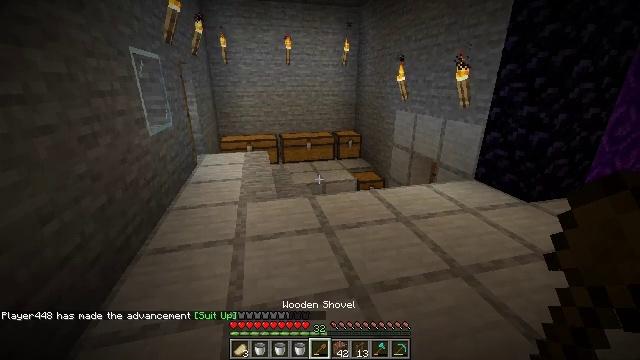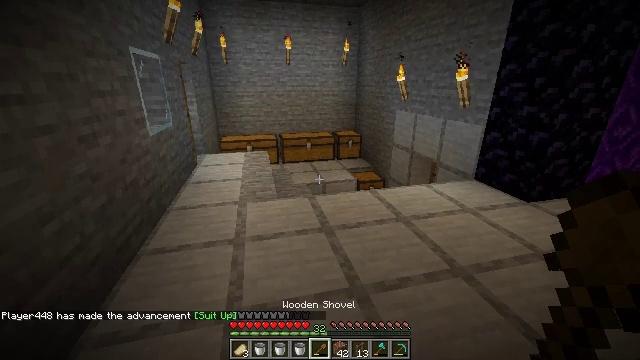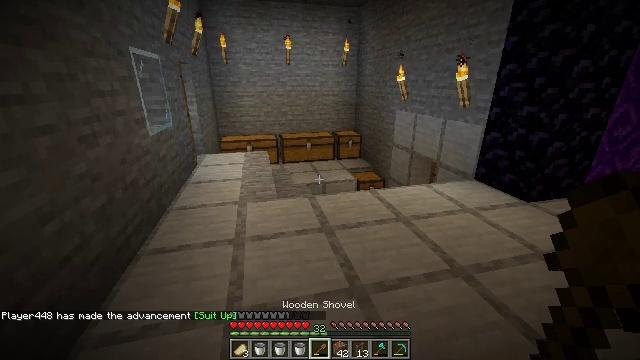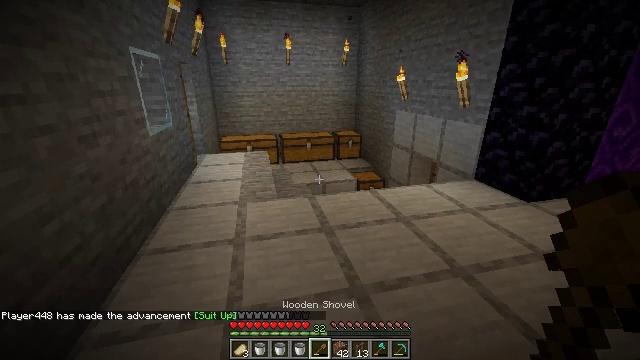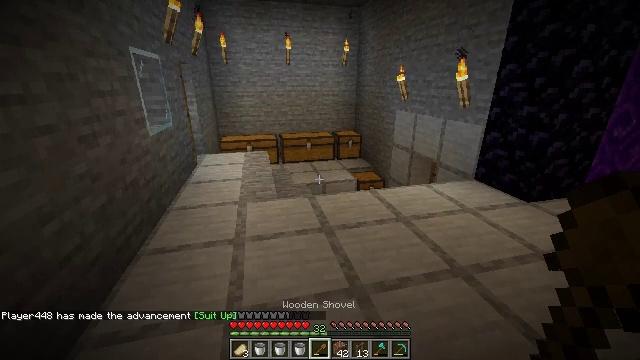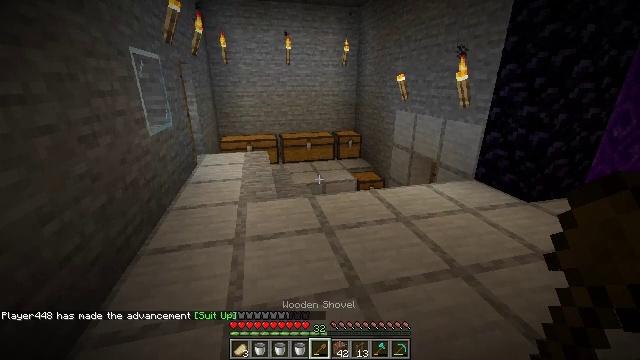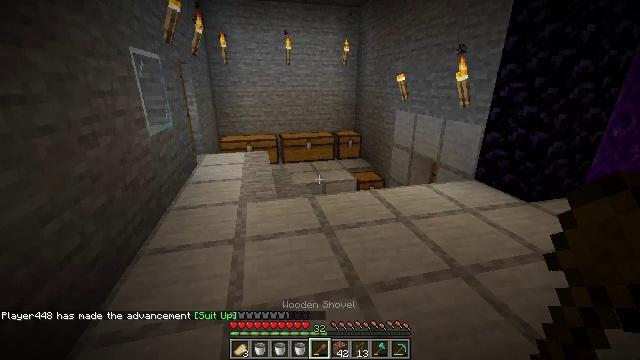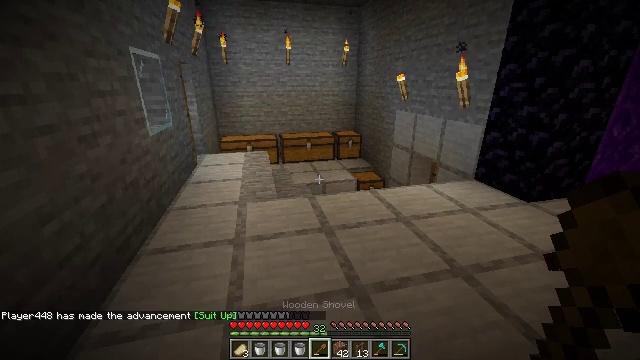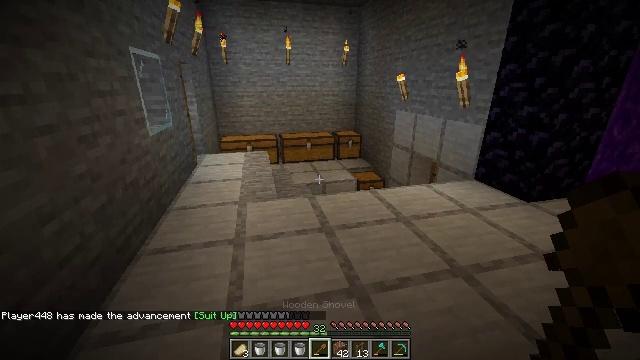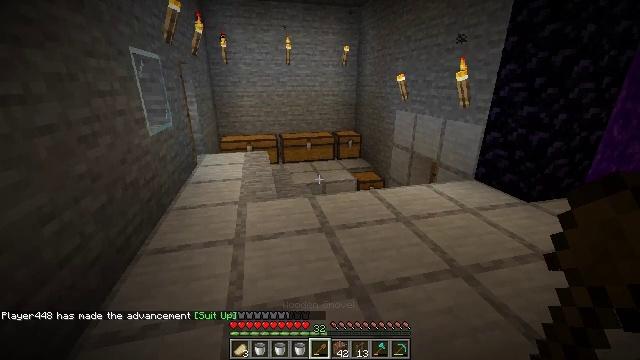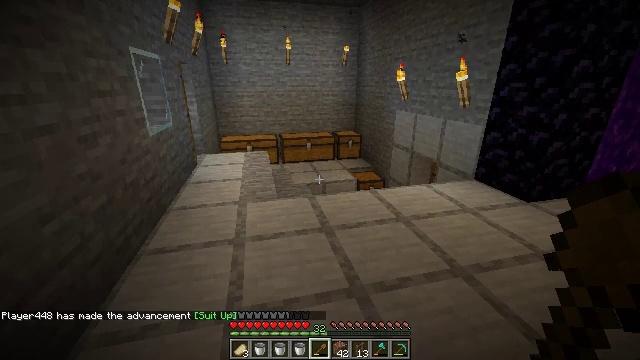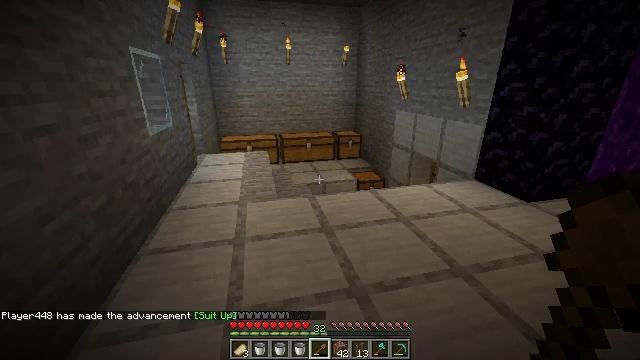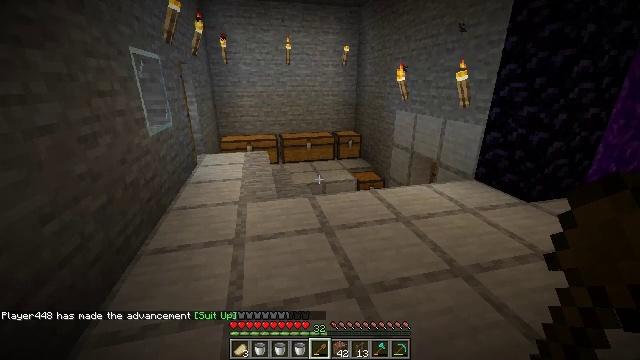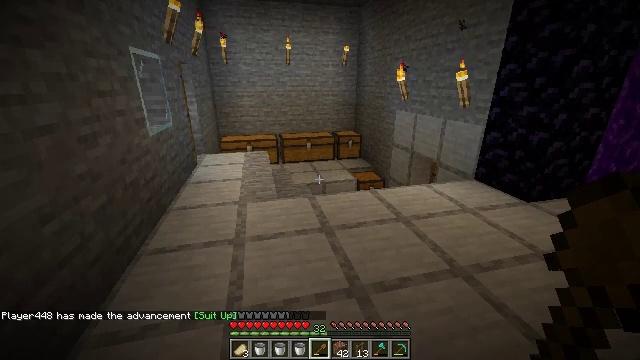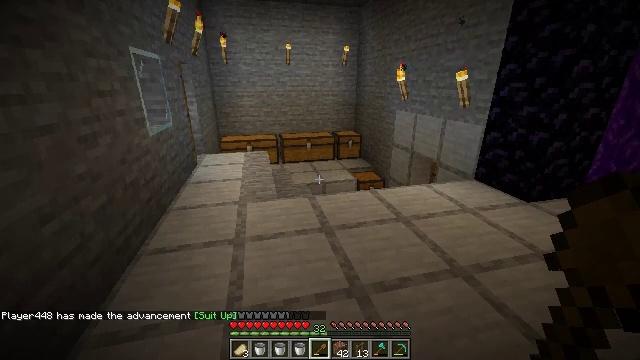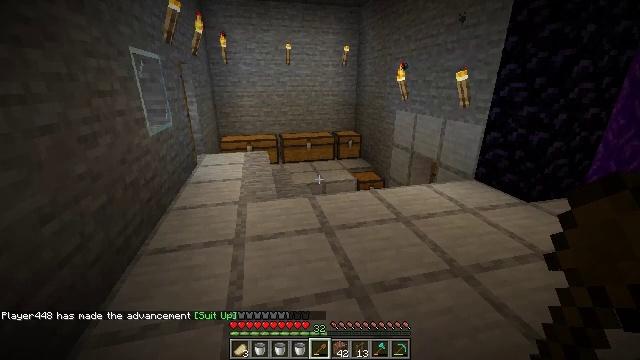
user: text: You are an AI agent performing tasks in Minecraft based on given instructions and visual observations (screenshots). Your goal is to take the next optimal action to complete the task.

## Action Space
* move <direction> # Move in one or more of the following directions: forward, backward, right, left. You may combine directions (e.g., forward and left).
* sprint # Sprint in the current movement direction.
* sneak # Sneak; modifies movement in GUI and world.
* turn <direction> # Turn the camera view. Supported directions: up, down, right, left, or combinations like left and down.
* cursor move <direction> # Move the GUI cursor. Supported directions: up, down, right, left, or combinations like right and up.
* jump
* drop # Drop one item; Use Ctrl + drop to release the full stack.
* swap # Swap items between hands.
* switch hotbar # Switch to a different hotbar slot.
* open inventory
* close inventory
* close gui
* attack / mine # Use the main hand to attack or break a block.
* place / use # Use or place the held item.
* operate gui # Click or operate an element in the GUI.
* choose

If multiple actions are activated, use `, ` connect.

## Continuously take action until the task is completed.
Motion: motion action
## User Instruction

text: Dig up potatoes from the soil.
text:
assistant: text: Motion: no_op
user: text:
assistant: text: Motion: no_op
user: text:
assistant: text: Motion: no_op
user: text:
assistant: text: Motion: no_op
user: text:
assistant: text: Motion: no_op
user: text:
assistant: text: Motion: no_op
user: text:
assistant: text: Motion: no_op
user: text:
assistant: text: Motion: no_op
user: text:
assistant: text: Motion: no_op
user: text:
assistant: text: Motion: no_op
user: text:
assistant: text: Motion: no_op
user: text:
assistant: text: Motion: no_op
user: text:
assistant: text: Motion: no_op
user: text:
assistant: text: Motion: no_op
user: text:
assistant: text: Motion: no_op
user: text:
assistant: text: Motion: no_op
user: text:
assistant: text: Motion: no_op
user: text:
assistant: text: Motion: no_op
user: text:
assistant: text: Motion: no_op
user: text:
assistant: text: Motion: no_op
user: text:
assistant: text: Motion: no_op
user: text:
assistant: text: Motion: no_op
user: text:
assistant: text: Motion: no_op
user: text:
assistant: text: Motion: no_op
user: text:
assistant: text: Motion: no_op
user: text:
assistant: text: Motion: no_op
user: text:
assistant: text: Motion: no_op
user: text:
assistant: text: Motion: no_op
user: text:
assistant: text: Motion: no_op
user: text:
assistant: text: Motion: no_op